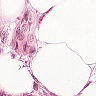
Metastatic tissue present: yes